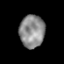
Tissue: prostate
Cell type: T cells
Senescence score: 0.2955
Nuclear area (px): 801
Mean DAPI intensity: 139.572